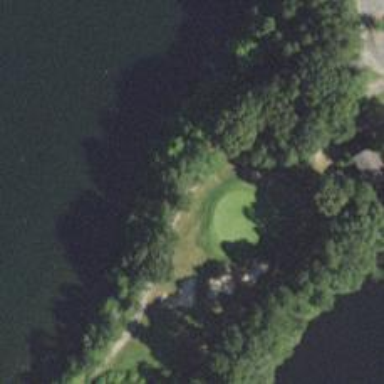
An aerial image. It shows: Path used for both walking and golf.